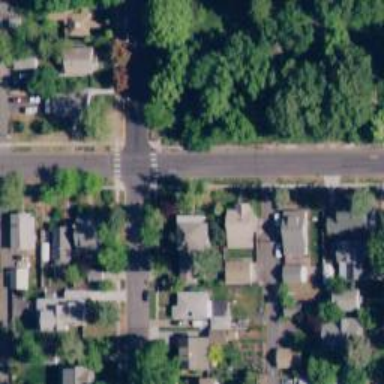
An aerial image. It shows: Residential road with asphalt surface. Sidewalk is present on the left side.